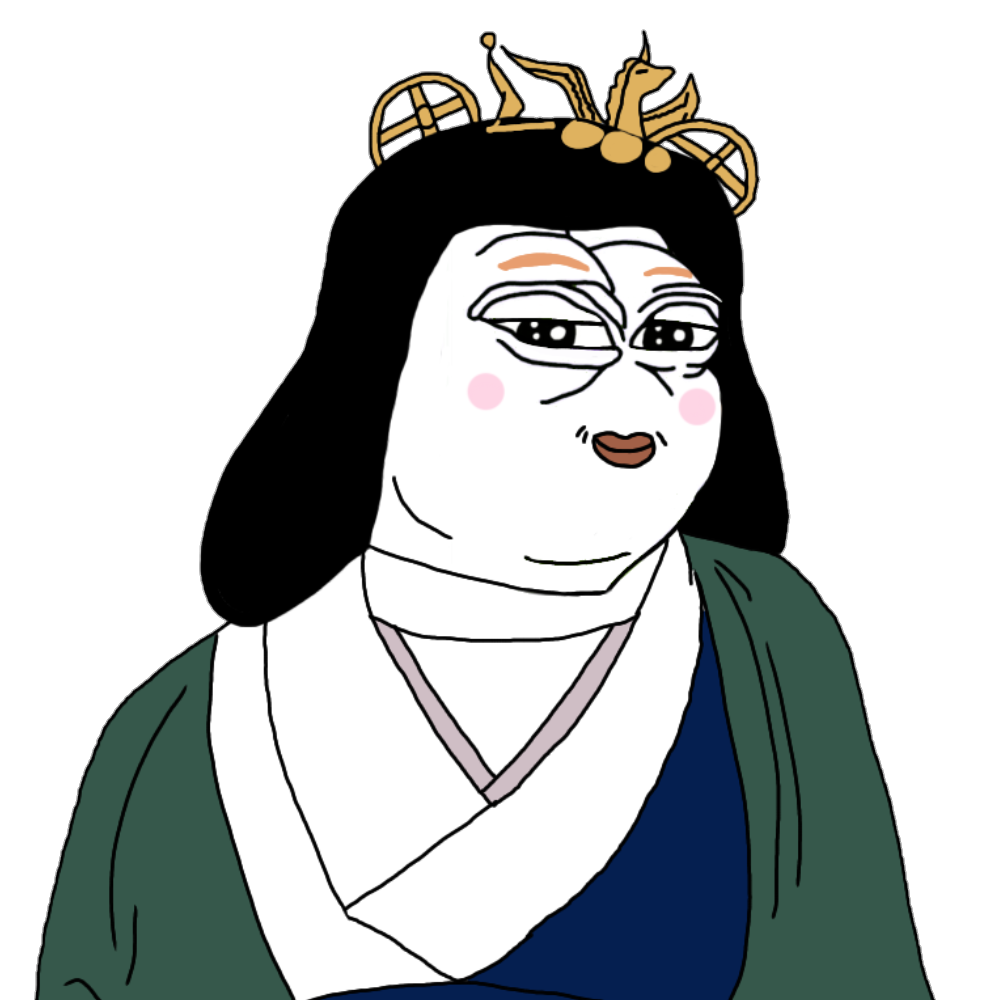
Label: 5_Pepe